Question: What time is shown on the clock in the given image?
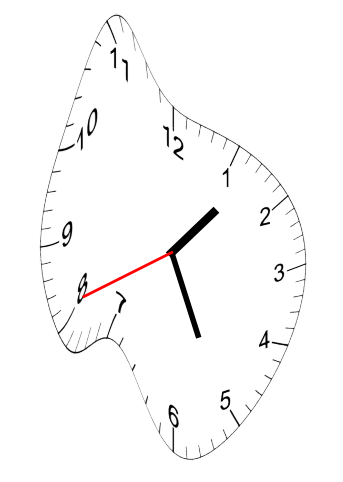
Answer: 01:25:41